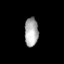
Tissue: lung
Cell type: Epithelial cells
Senescence score: 0.2419
Nuclear area (px): 379
Mean DAPI intensity: 173.905